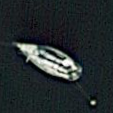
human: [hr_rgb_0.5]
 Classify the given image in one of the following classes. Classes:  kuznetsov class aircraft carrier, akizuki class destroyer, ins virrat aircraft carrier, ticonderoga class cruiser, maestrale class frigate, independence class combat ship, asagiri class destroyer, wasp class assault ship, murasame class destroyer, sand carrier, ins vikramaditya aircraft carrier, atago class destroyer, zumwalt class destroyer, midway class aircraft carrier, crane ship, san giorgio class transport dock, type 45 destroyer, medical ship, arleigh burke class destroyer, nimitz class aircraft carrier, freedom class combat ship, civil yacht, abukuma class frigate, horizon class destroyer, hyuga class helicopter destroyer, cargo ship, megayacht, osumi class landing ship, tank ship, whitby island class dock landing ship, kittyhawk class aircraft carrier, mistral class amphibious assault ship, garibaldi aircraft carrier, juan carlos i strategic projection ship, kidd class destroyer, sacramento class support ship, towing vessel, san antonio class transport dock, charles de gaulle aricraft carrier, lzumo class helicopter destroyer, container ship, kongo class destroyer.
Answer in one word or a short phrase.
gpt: Civil yacht